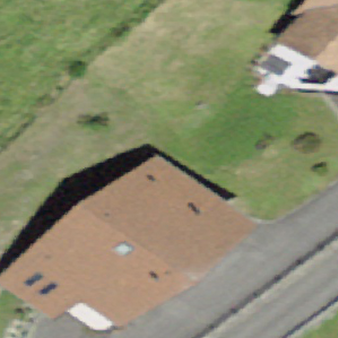
Label: other